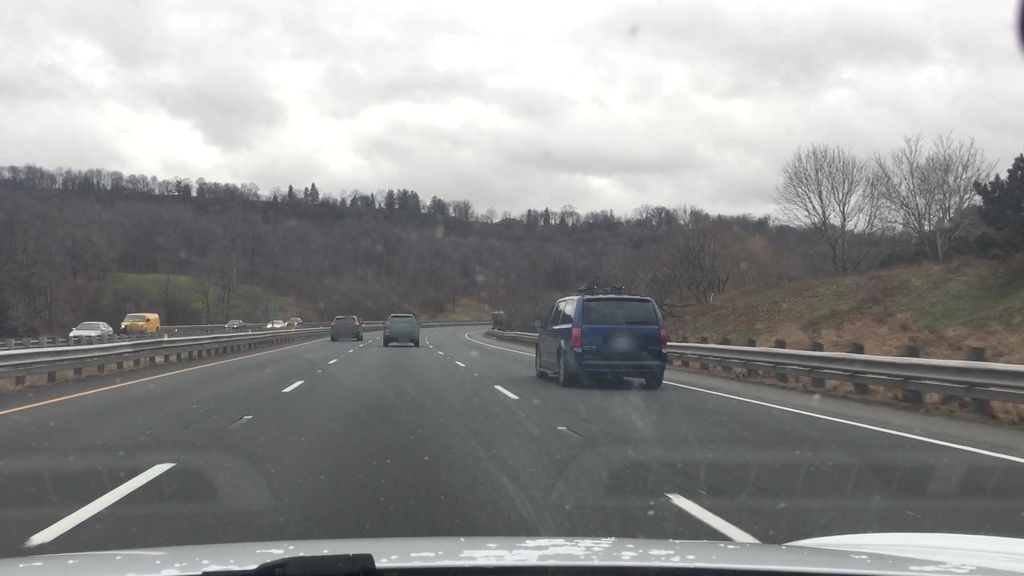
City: hamilton